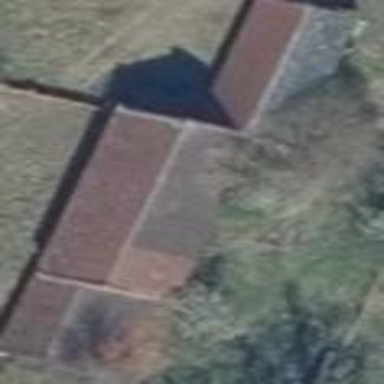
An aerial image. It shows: Simple and straightforward house.